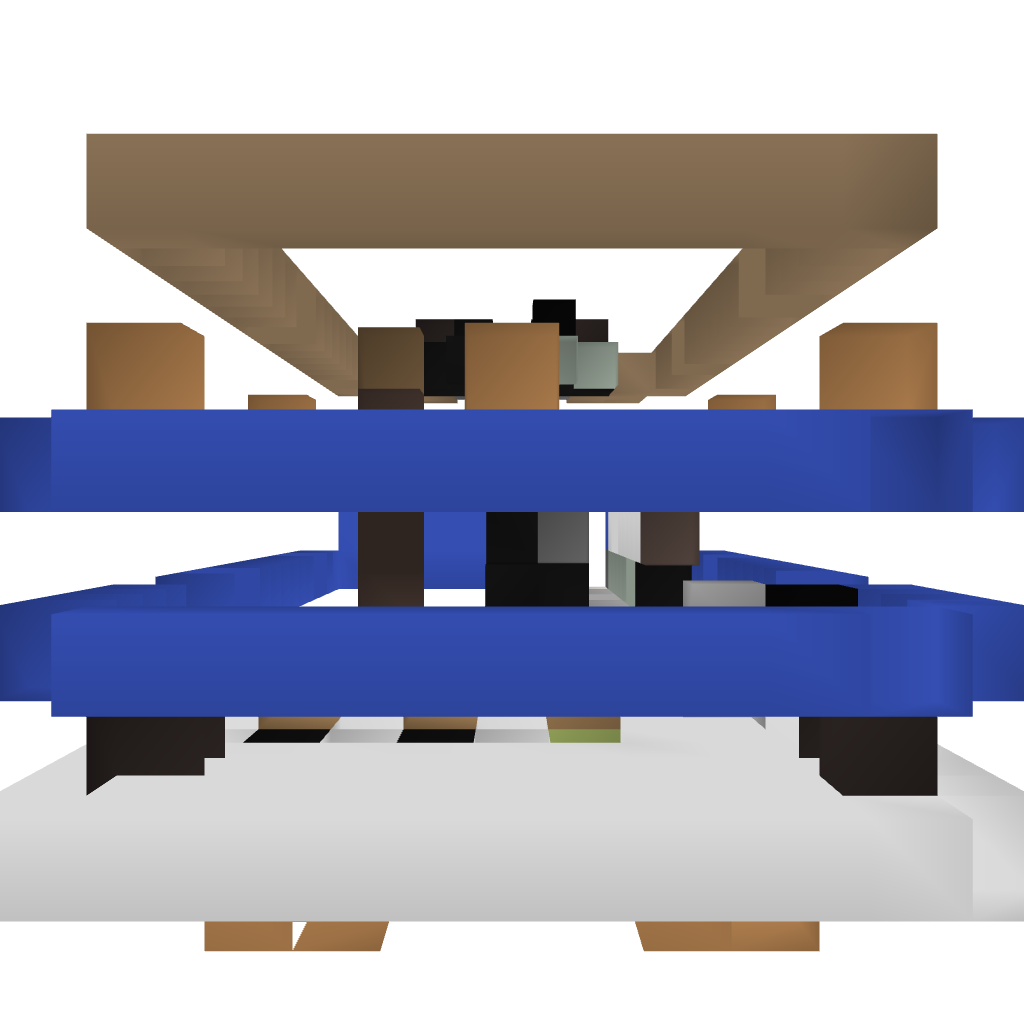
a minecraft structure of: The Poseidon